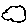
Label: cloud